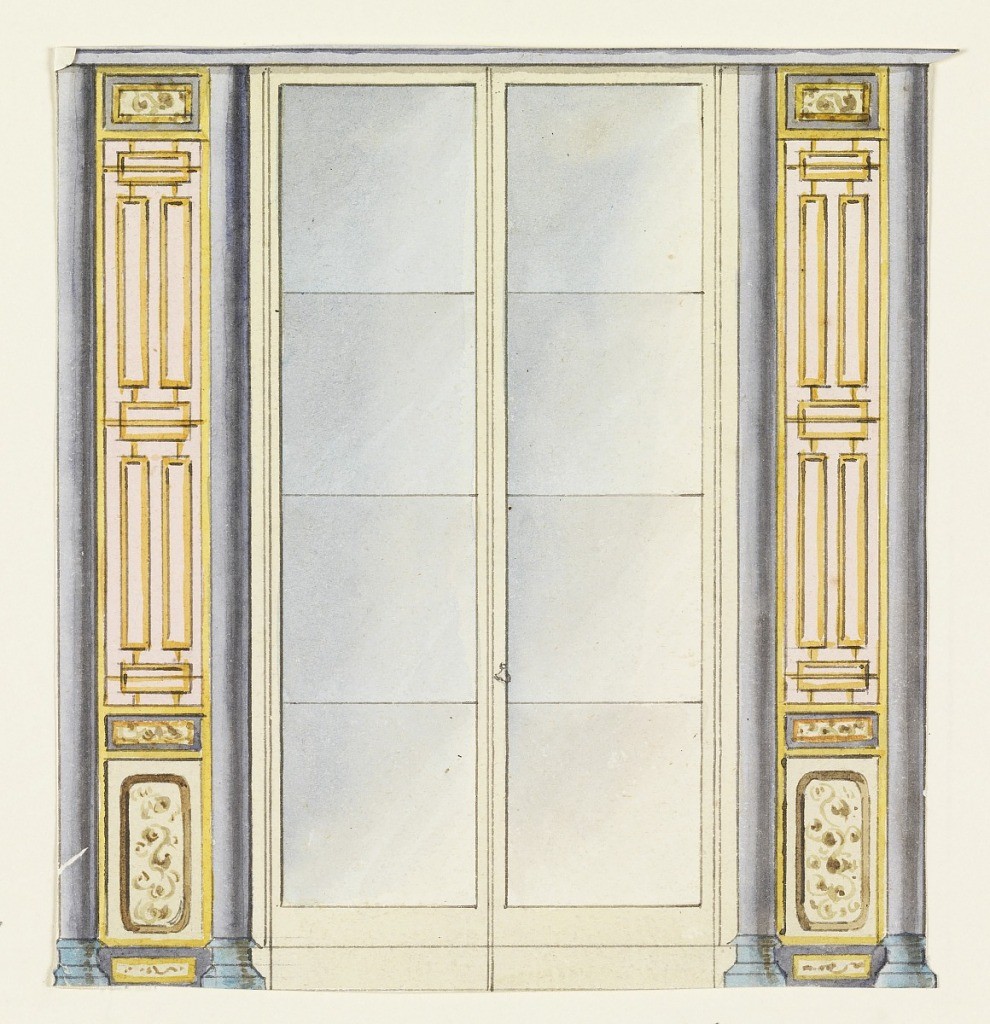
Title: Design for a Window, Possibly for Lobby or Vicinity South of Dining Room
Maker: Frederick Crace, English, 1779–1859
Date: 1802 or earlier
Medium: Brush and watercolor, pen and ink on paper
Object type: Drawing
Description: Vertical rectangle. Design for the Royal Pavilion, Brighton. Design for a section of a wall with double glass doors; on both sides are narrow panels with painted designs of lattice-work, flanked by columns.

Original album associated with this collection still exists.  See 1948-40-1 accessory